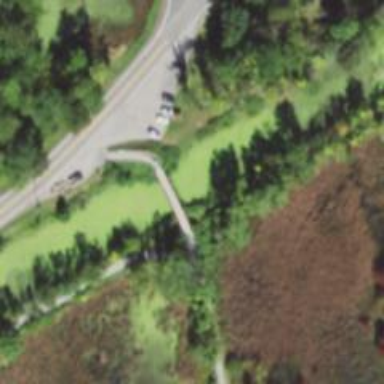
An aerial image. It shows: Bridge on bridleway.